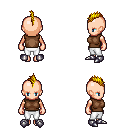
a pixel art fantasy rpg character, female body template, human, light skin, brown sleeveless shirt, white pants, blonde mohawk hairstyle, metal boots, four views (front, back, left, right), 2x2 character sprite sheet, small pixel art, hard edges, no anti-aliasing